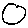
Label: circle